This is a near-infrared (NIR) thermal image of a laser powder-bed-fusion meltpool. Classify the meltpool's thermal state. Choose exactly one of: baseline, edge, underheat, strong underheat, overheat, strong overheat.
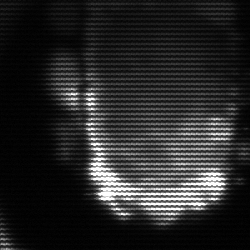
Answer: baseline